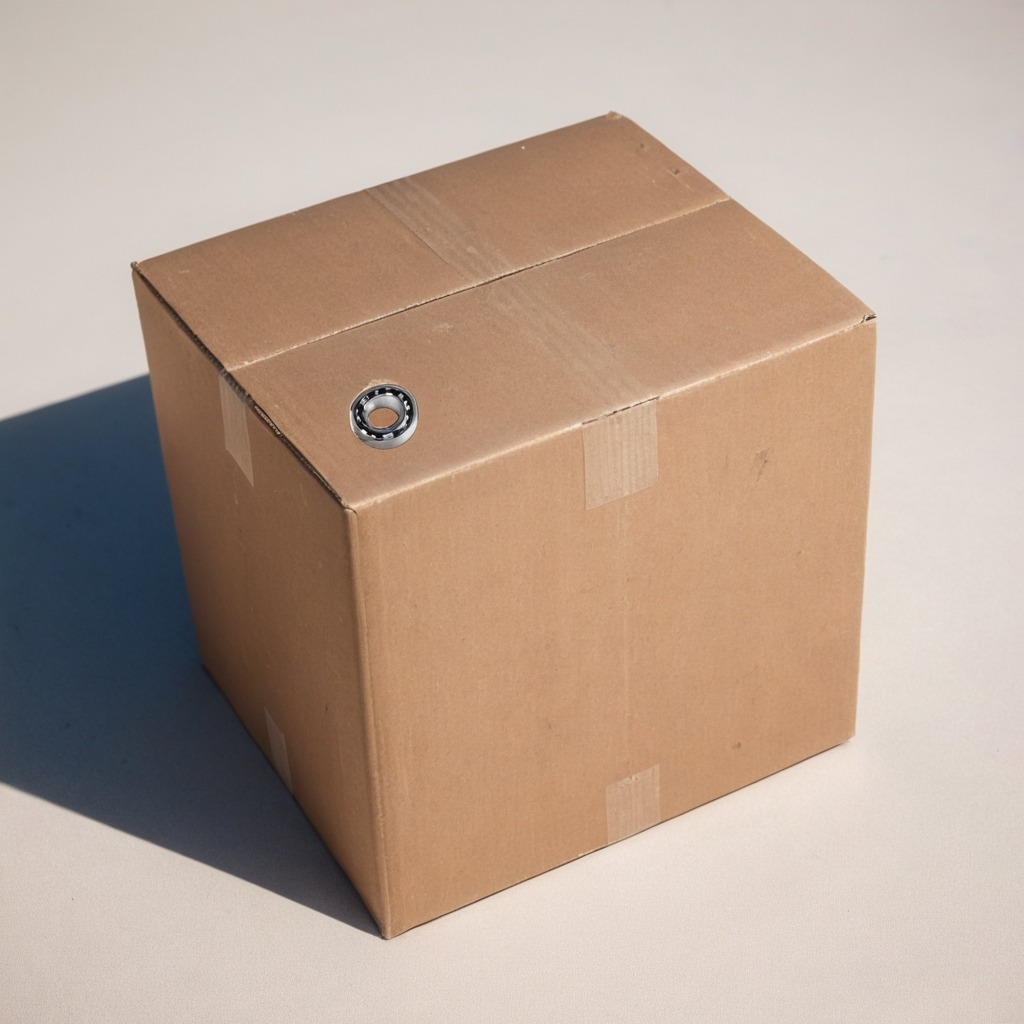
A metal ball bearing is lying on a clean dry cardboard box surface in an outdoor workshop during daytime bright natural light soft shadows slightly creased but